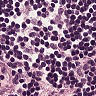
Metastatic tissue present: no